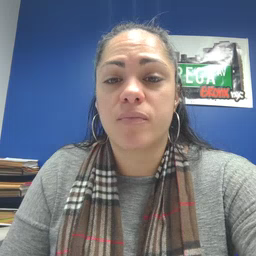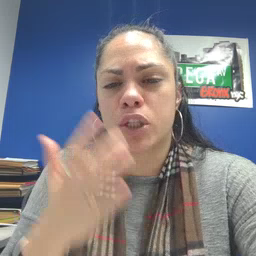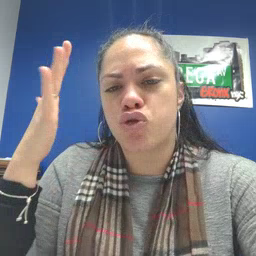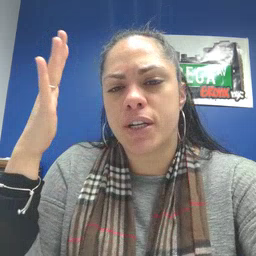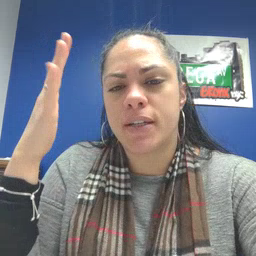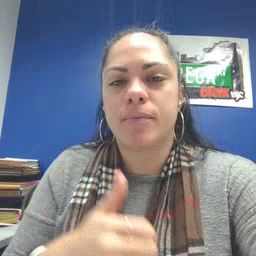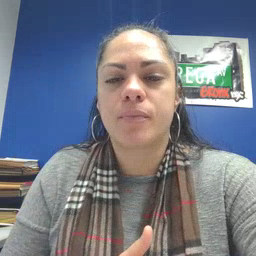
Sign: tree